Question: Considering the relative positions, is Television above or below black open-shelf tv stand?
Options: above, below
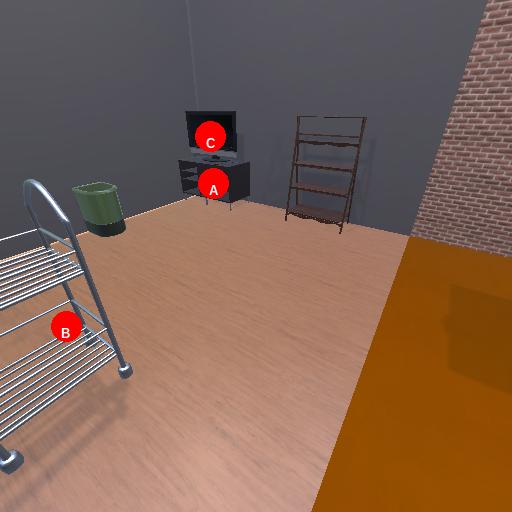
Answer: above